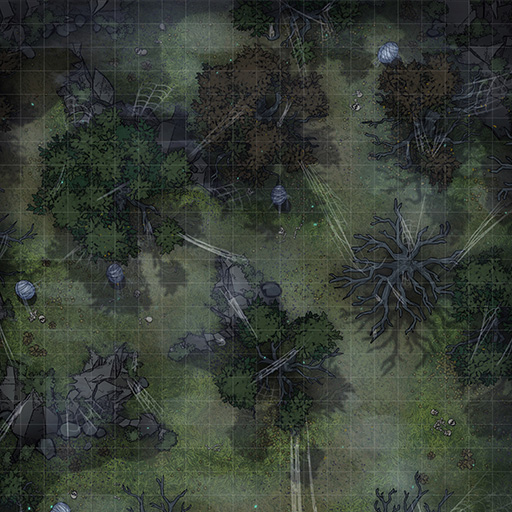
A D&D Grid Map cobwebs egg trees (Spider Infested Forest Map)